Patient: sex M, age 53
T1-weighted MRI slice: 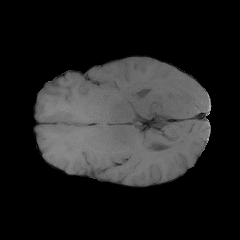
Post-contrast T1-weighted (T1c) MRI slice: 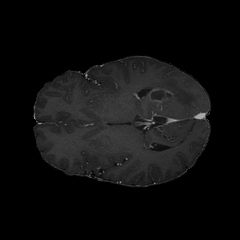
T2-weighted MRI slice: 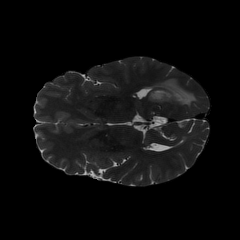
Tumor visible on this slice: yes
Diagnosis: Glioblastoma, IDH-wildtype
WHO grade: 4